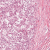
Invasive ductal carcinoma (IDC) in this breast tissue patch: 0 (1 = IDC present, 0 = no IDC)